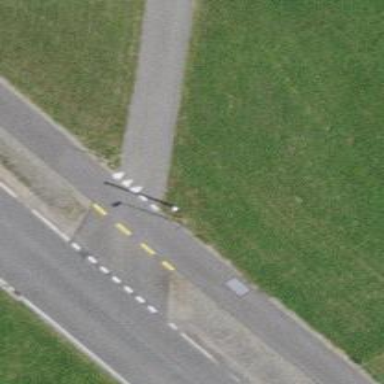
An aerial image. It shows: Road with "give way" sign.